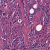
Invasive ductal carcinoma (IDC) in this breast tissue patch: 1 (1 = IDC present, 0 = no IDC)